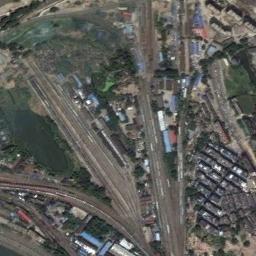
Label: railway_station